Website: home-depot
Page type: customer-info-address
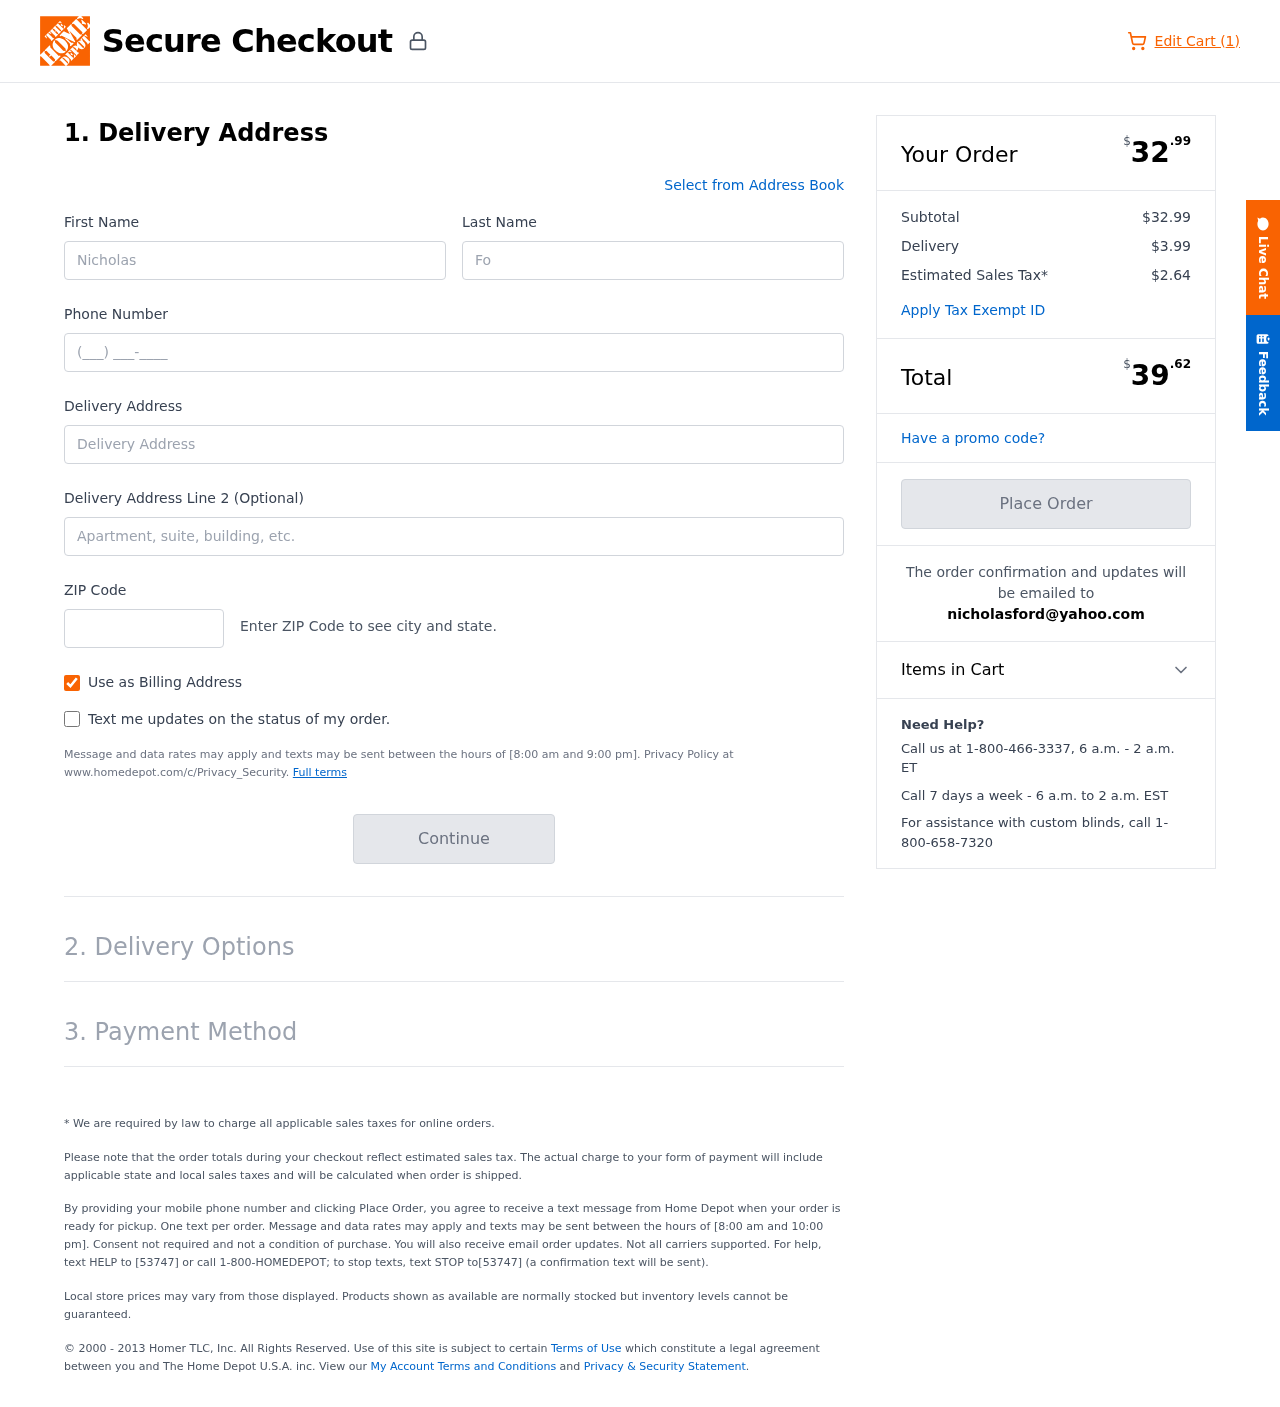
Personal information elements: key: PII_EMAIL
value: nicholasford@yahoo.com
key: PII_FIRSTNAME
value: Nicholas
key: PII_LASTNAME
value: Ford
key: PII_PHONE
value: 6072961440
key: PII_POSTCODE
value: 22765
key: PII_STREET
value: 18298 West Ford
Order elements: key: ORDER_NUM_ITEMS
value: Edit Cart (1)
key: ORDER_SUBTOTAL_HEADER
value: $32.99
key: ORDER_SUBTOTAL
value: $32.99
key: ORDER_SHIPPING_COST
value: $3.99
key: ORDER_TAX
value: $2.64
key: ORDER_TOTAL2
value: $39.62